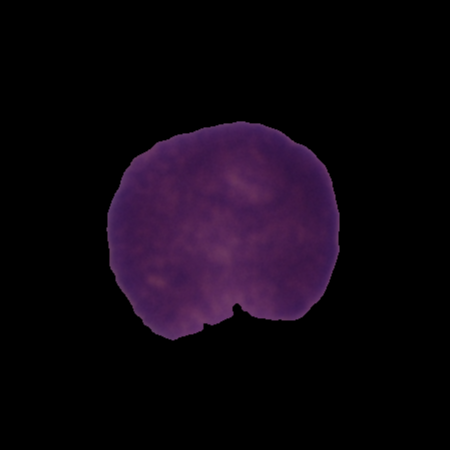
Label: healthy